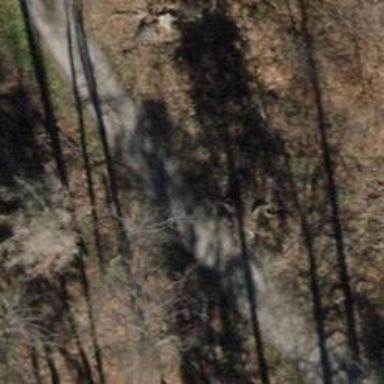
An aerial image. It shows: Compacted grade3 track used for forestry vehicles.